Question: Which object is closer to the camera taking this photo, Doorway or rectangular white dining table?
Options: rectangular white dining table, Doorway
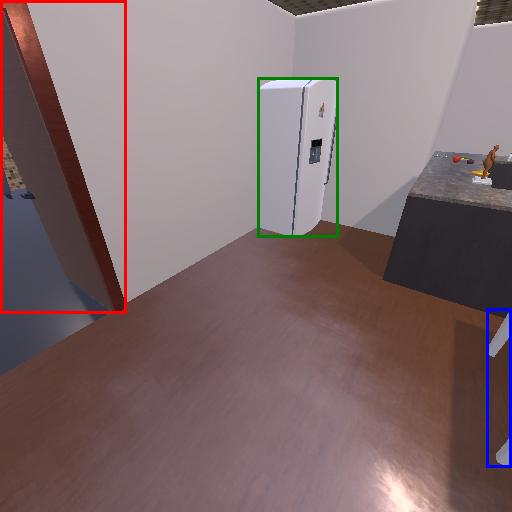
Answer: rectangular white dining table